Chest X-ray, PA view. Patient: 58 years old, sex F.
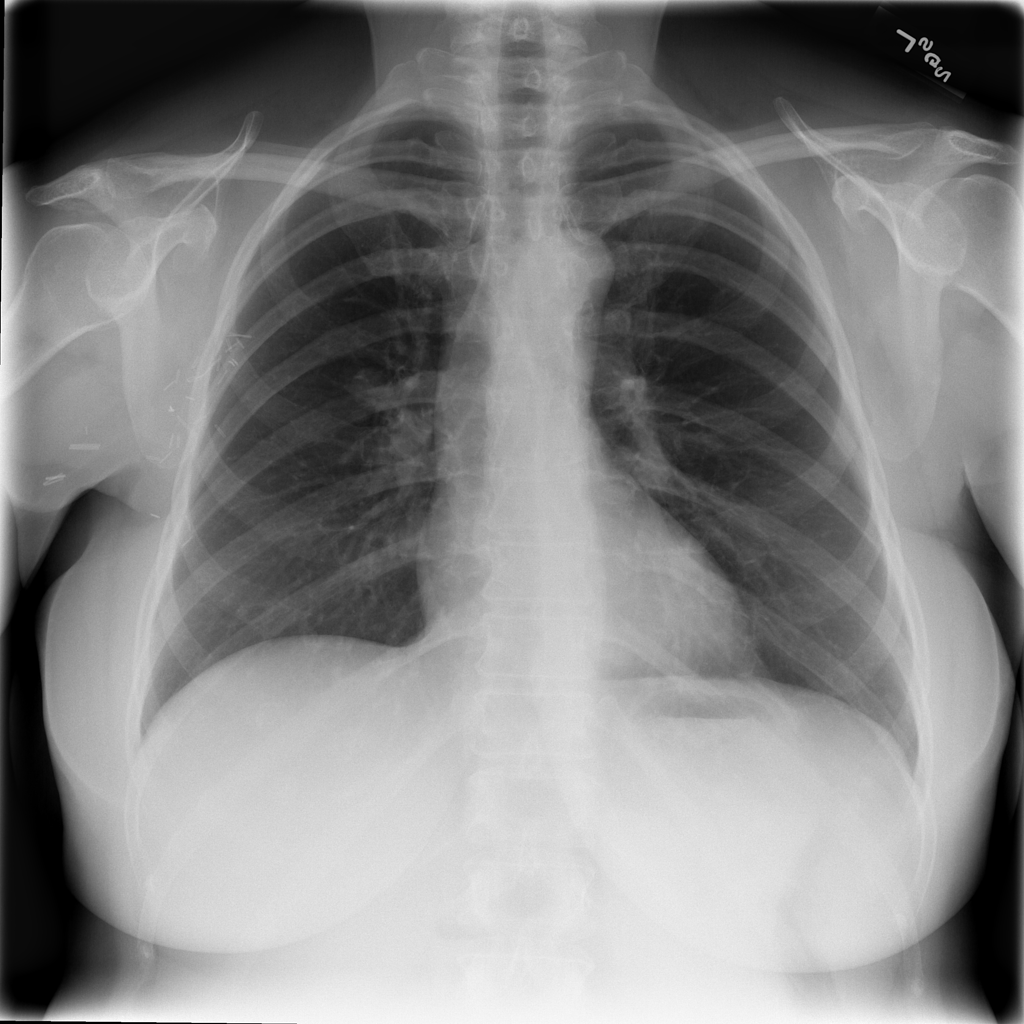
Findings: No Finding